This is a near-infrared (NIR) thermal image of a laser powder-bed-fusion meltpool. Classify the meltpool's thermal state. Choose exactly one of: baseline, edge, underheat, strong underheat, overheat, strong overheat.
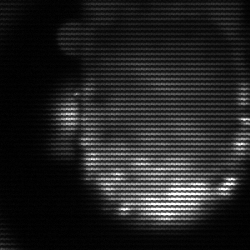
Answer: baseline